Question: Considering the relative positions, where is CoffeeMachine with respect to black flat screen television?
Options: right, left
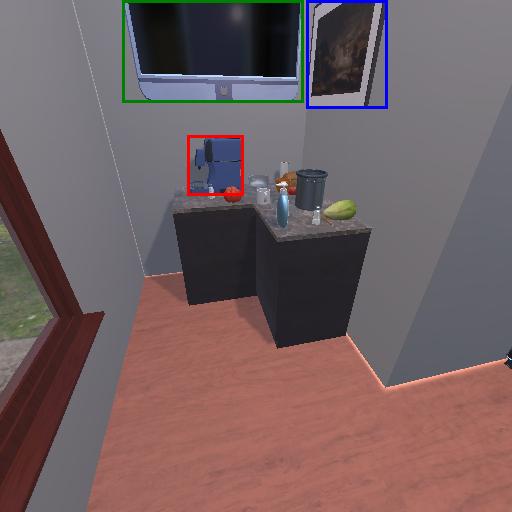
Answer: right